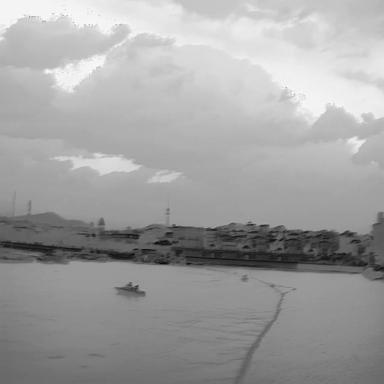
There are two canoes in the infrared image.